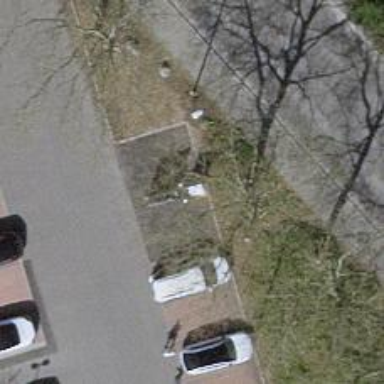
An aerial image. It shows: Charging station.